Question: I got a weird problem during LightSwitch deployment.
My publish setting of LightSwitch is
- - - -
FYI, my hosting company does not give web deployment so I have to make a it using IIS7 remote-admin.
After importing the zip file and deploying successfully, the first entrance of the desktop client is form auth login.

In authentication page in Publish wizard, it only gives one link: <URL>
but It is not described.
Can you help me?
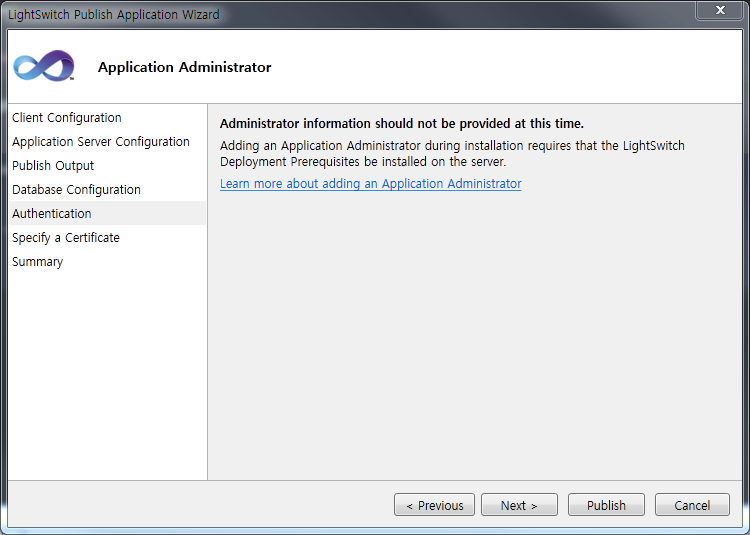
Answer: In the publishing wizard there should be a screen that asks you to create a default administrator account and specify the username and password.